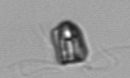
Label: Pyramimonas_morphotype1